Question: I have a squared formed image. I need to add perspective view to it and then make an animation that will restore image back to square view. This actions must work at least in all newest versions of browsers and without Flash.

I have tried to do this as follows:
1. Using RaphaelJS I can only clip image (create path and set fill to image url), not add perspective.
2. Canvas works as svg and vml in RaphaelJS... I can't add perspective with it's help.
3. CSS3 3D animation method rotateX adds perspective, but it is supported only by Chrome and Safary.
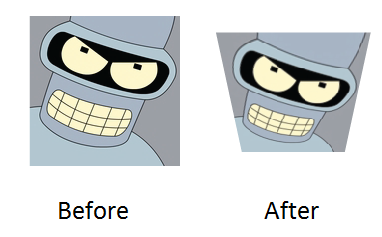
Answer: There is no way to add perspective to image using built in tools.
The only possible solution, I have found is using add <URL> to image - it doesn't add perspective view, but it's the best possible solution.
As I understand - we can use to add perspective, but you must write your own javascript algorithm to transform plain image to perspective view.